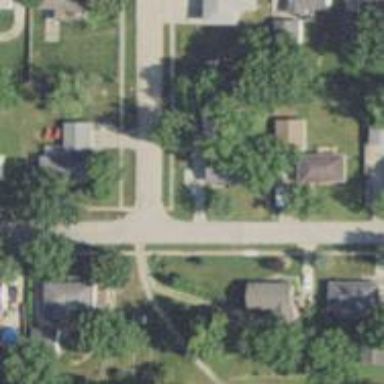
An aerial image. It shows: Unmarked road crossing.